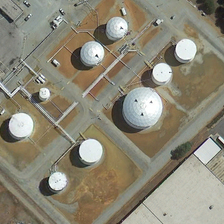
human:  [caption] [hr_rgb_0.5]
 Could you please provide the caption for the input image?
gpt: many storage tanks in different sizes are near a building and several green trees .

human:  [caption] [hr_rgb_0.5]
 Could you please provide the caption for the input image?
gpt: many storage tanks in different sizes are near a building and several green trees .

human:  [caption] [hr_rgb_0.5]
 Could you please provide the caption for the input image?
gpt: many storage tanks in different sizes are near a building and several green trees .

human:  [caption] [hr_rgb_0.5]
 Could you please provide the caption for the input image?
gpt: many storage tanks in different sizes are near a building and several green trees .

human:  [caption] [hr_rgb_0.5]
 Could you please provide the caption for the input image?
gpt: many storage tanks in different sizes are near a building and several green trees .